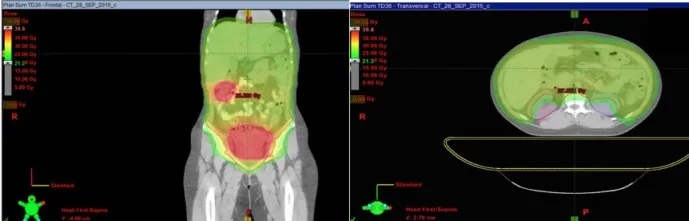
Total dose distribution. . Left: Color wash coverage to the peritoneal cavity with homogeneous distribution on a dose of 24 Gy (light green) and a boost of 36.3 Gy delivered to the residual lesions (red). Right: acceptable dose distribution in both kidneys.
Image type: radiology (pet)